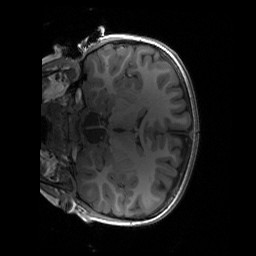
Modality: T1w
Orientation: coronal
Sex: male
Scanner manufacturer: siemens
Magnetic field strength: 3 T
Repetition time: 1.9 s
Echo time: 0.00243 s